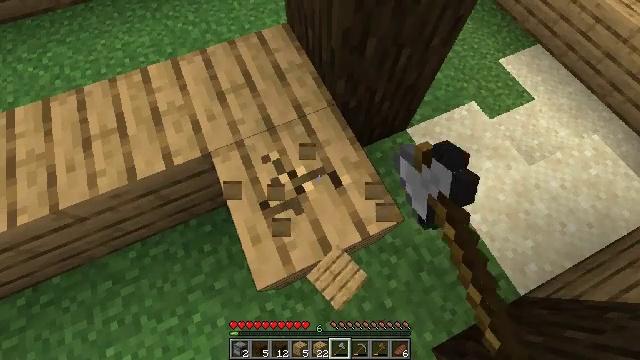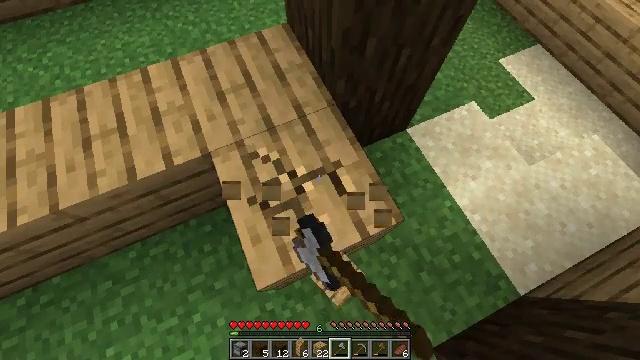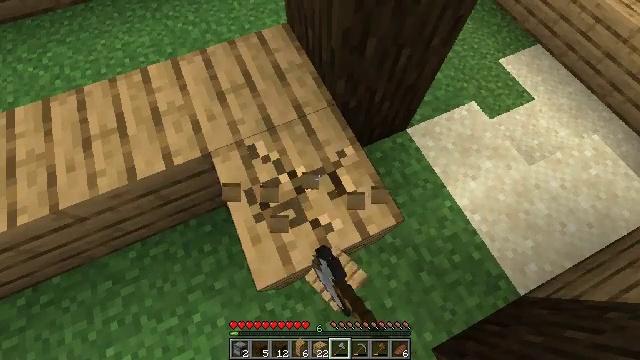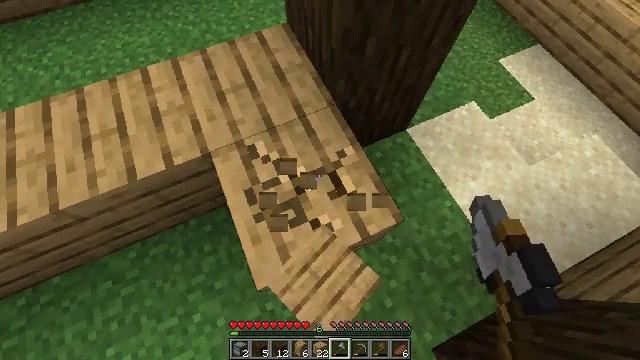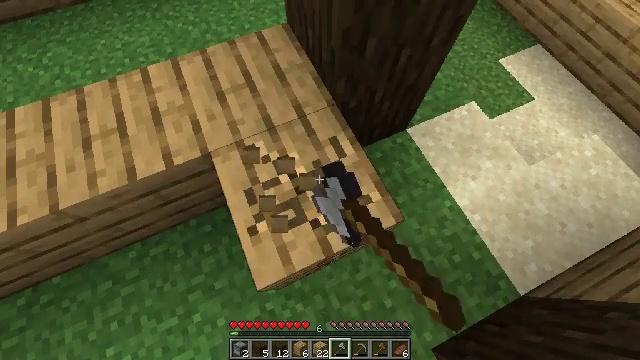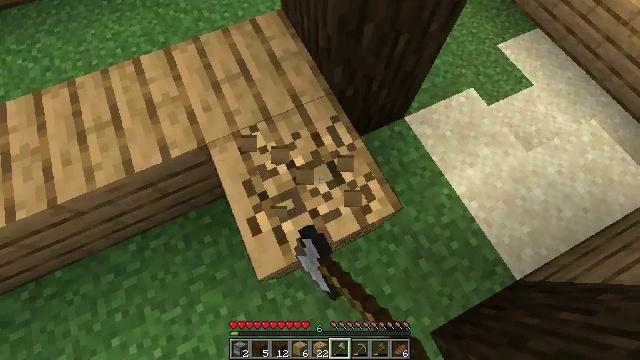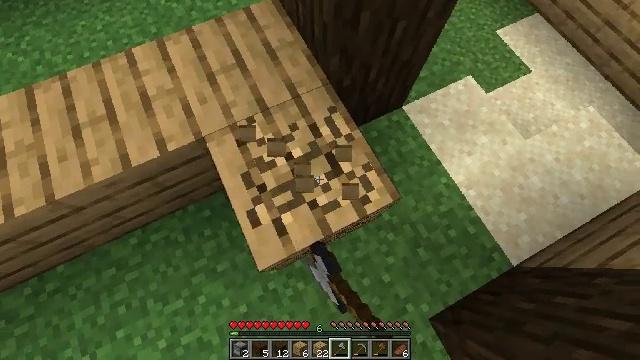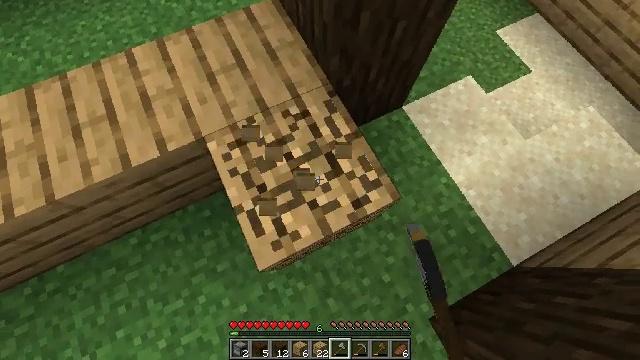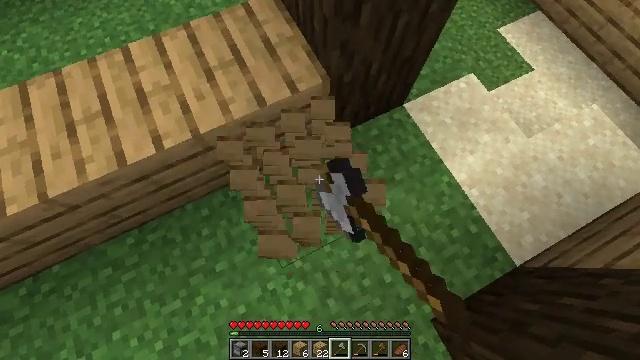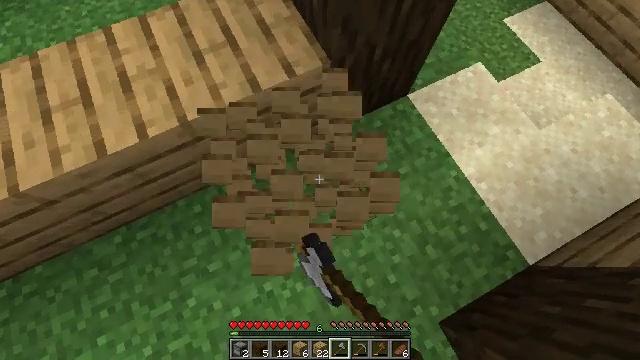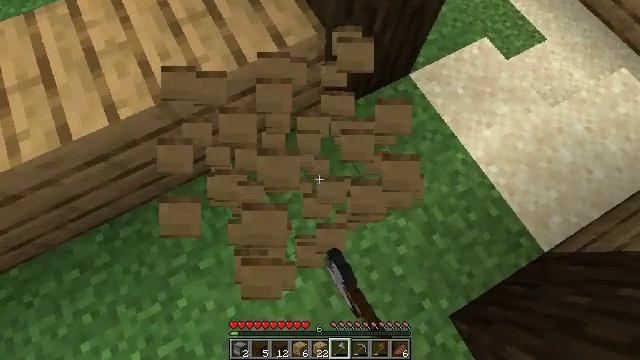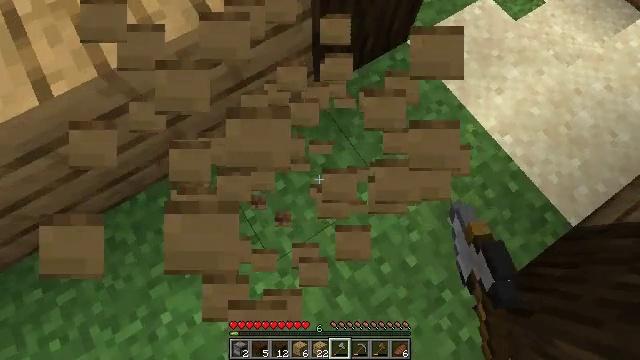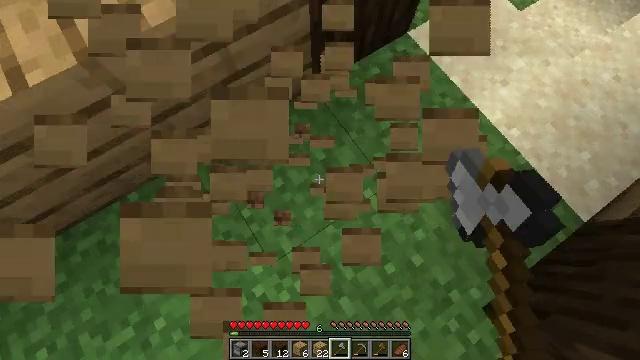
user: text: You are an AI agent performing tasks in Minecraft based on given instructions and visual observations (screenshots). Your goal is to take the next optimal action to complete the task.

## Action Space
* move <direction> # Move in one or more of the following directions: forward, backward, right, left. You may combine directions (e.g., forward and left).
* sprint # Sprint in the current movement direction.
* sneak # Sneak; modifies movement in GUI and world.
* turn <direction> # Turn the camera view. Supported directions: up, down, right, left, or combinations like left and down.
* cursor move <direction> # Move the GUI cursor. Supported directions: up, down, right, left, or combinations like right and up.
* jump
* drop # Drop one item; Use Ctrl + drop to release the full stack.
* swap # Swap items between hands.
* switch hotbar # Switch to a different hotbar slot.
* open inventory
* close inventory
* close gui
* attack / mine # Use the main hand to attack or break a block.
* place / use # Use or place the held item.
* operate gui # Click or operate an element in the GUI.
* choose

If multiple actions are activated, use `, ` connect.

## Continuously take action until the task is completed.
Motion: motion action
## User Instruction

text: Attack the oak planks to recycle it.
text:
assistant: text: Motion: attack / mine
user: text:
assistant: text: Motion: attack / mine
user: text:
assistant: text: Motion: attack / mine
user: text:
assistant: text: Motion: attack / mine
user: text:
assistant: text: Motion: turn right and down, attack / mine
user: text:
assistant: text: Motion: turn right and down, attack / mine
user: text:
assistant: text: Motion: attack / mine
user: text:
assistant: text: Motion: attack / mine
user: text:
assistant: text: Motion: attack / mine
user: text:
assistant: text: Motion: turn right and down, attack / mine
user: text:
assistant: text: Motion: move left, turn right and down, attack / mine
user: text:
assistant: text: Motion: move forward and move left, attack / mine
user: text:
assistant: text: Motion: attack / mine